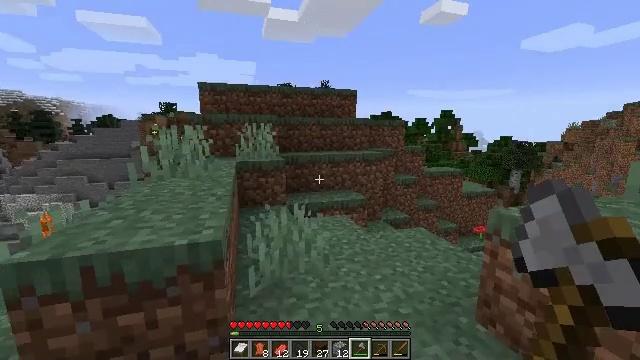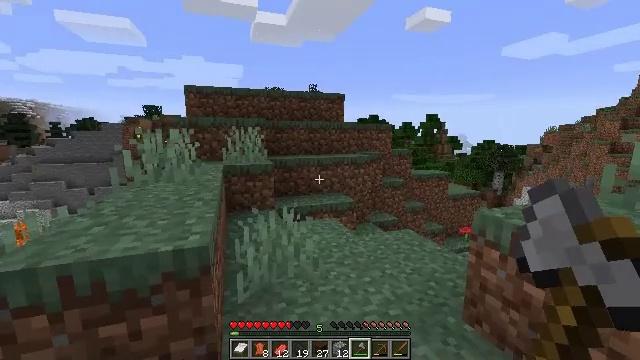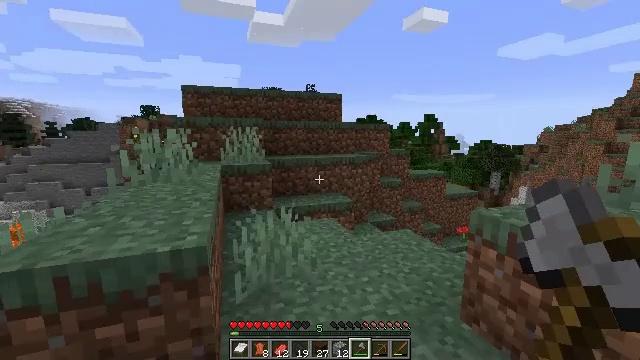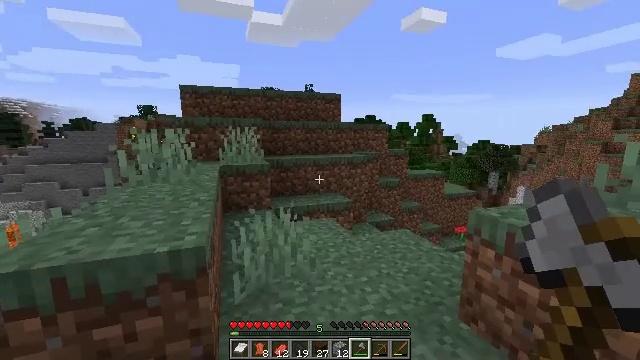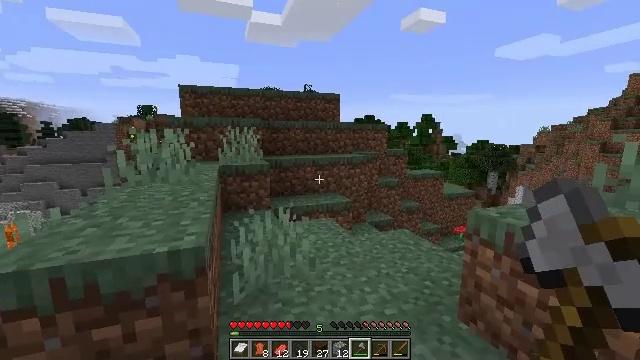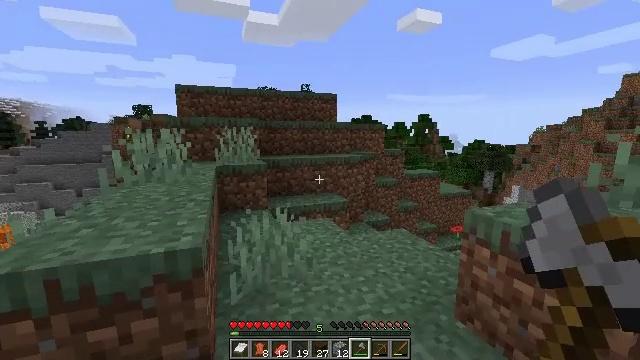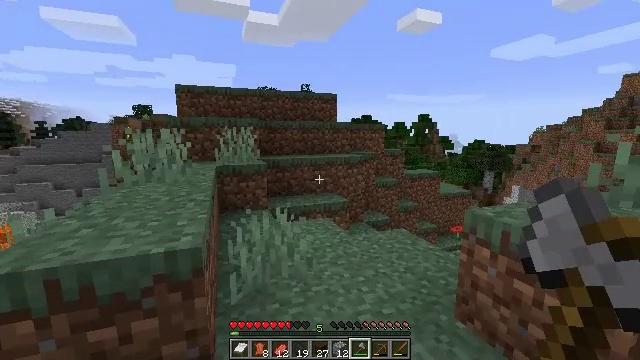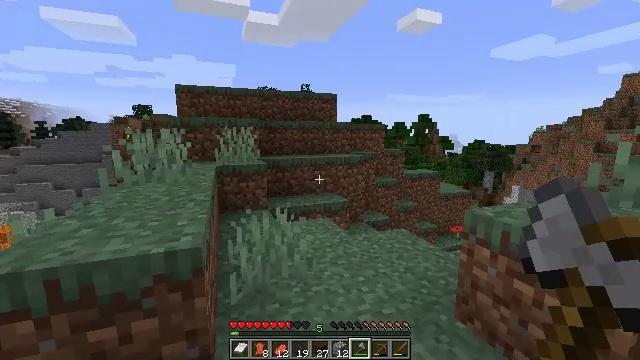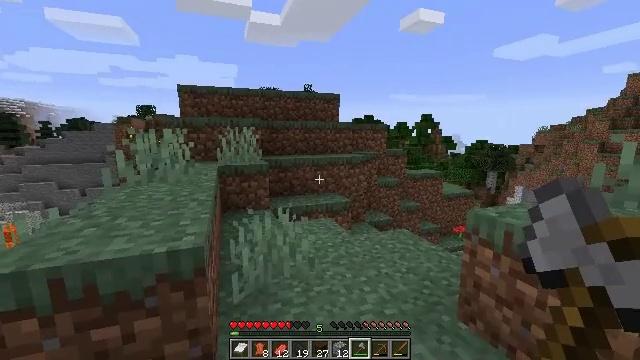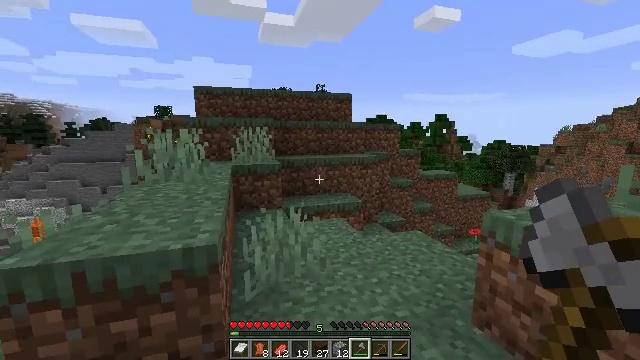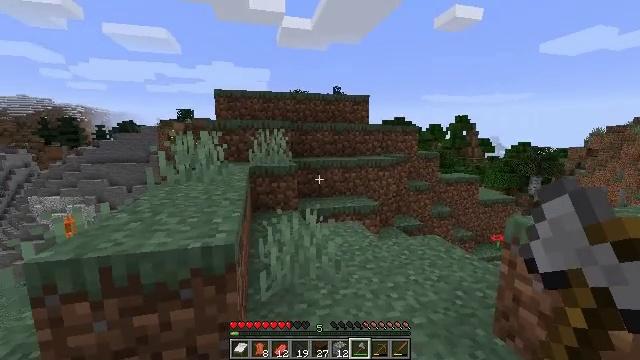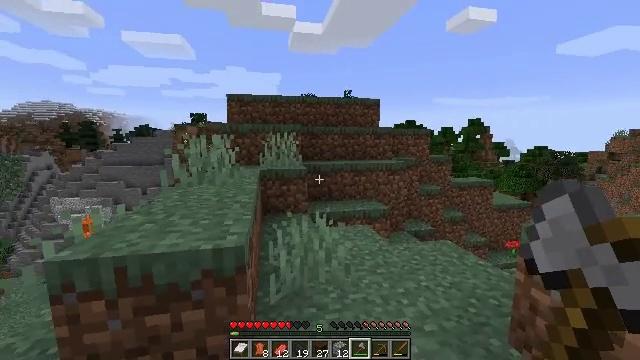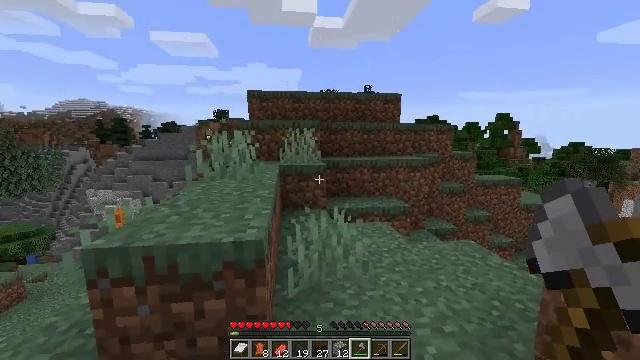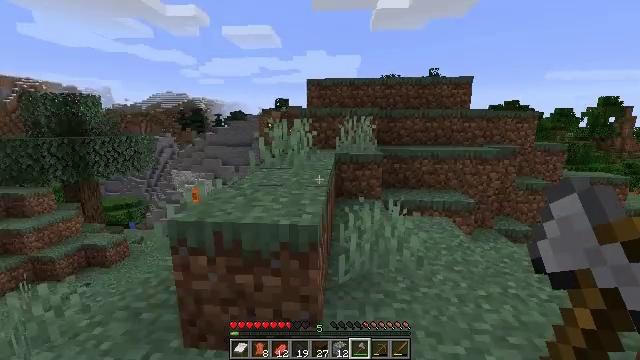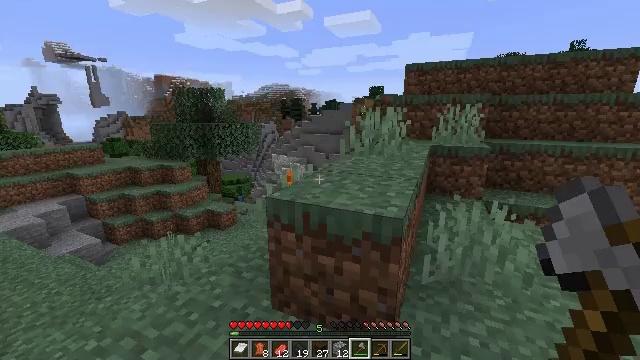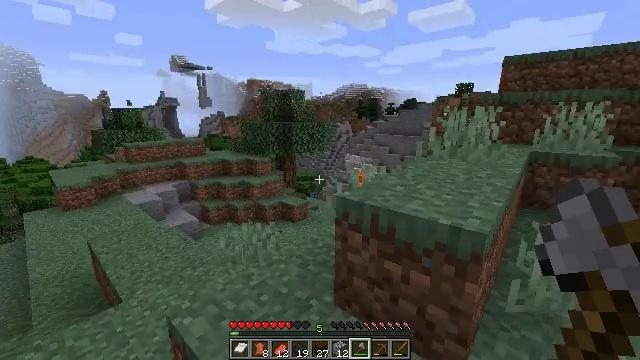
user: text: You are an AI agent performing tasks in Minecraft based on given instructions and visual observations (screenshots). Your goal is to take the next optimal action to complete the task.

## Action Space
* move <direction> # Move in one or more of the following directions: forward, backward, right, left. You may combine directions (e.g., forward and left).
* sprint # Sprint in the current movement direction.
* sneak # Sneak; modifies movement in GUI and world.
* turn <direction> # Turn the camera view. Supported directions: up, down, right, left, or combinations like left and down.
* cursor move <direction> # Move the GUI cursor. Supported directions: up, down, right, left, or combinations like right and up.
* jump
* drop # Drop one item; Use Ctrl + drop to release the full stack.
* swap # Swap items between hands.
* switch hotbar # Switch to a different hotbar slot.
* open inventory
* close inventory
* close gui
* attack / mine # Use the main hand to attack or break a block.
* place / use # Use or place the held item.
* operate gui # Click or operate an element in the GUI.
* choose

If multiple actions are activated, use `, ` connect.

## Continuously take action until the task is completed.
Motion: motion action
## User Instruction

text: Mine brown mushroom block in the forest.
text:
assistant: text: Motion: turn right
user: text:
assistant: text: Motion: no_op
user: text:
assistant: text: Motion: no_op
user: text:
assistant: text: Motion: no_op
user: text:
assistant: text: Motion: no_op
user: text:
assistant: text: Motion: no_op
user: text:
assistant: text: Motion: no_op
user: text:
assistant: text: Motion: no_op
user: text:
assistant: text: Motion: turn left
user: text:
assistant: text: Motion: turn left
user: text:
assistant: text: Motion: turn left
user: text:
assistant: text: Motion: turn left
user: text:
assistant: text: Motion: turn left and down
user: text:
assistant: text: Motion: turn left and down
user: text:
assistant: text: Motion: turn left
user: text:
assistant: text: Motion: turn left
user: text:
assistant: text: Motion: turn left
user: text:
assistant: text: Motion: turn left
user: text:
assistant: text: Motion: turn left
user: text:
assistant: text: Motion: turn left
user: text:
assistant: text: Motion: no_op
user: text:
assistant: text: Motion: no_op
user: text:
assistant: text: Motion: no_op
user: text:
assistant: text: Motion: no_op
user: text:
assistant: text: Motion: no_op
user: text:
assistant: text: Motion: move forward
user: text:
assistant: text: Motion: move forward
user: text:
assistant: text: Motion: move forward
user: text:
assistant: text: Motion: move forward
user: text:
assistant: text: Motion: move forward